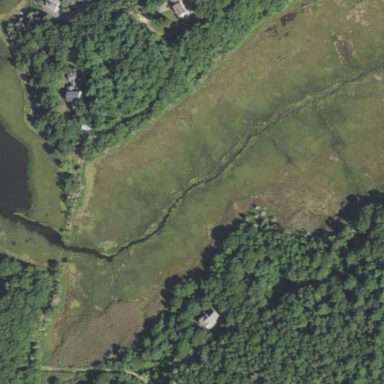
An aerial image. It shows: Saltmarsh wetland area.